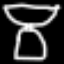
Label: hourglass